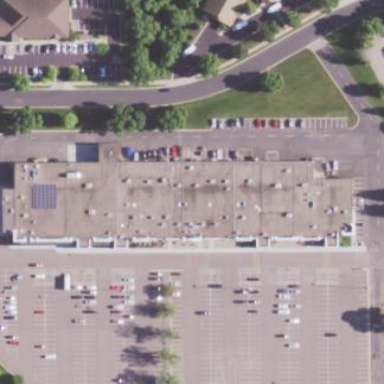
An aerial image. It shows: Retail area.